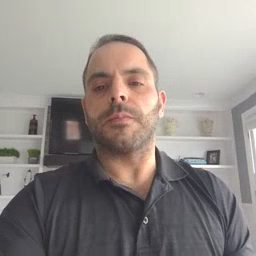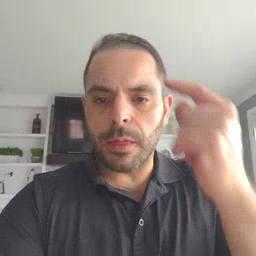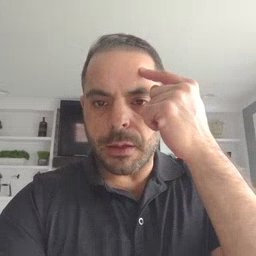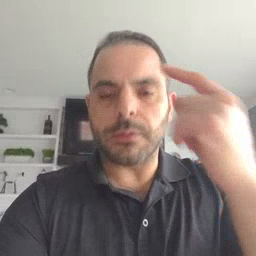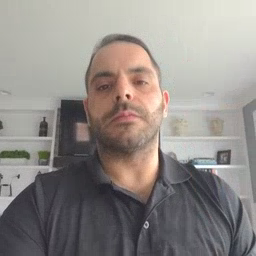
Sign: think